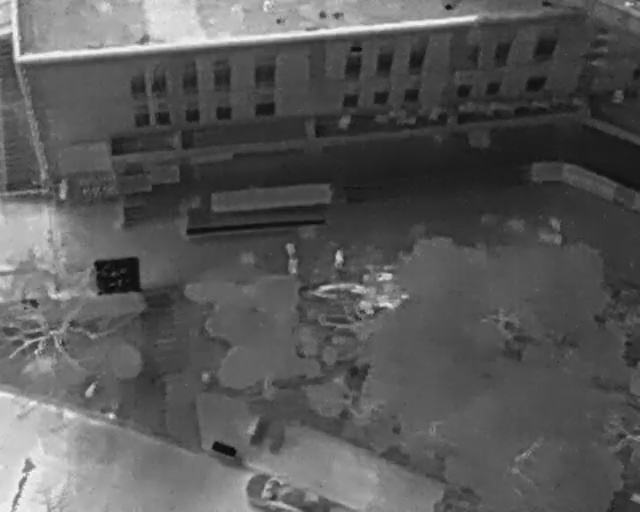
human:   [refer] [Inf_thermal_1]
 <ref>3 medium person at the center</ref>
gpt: <box>[[43, 47, 46, 49, 2], [44, 50, 47, 52, 2], [51, 49, 54, 51, 2]]</box>